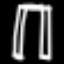
Label: pants